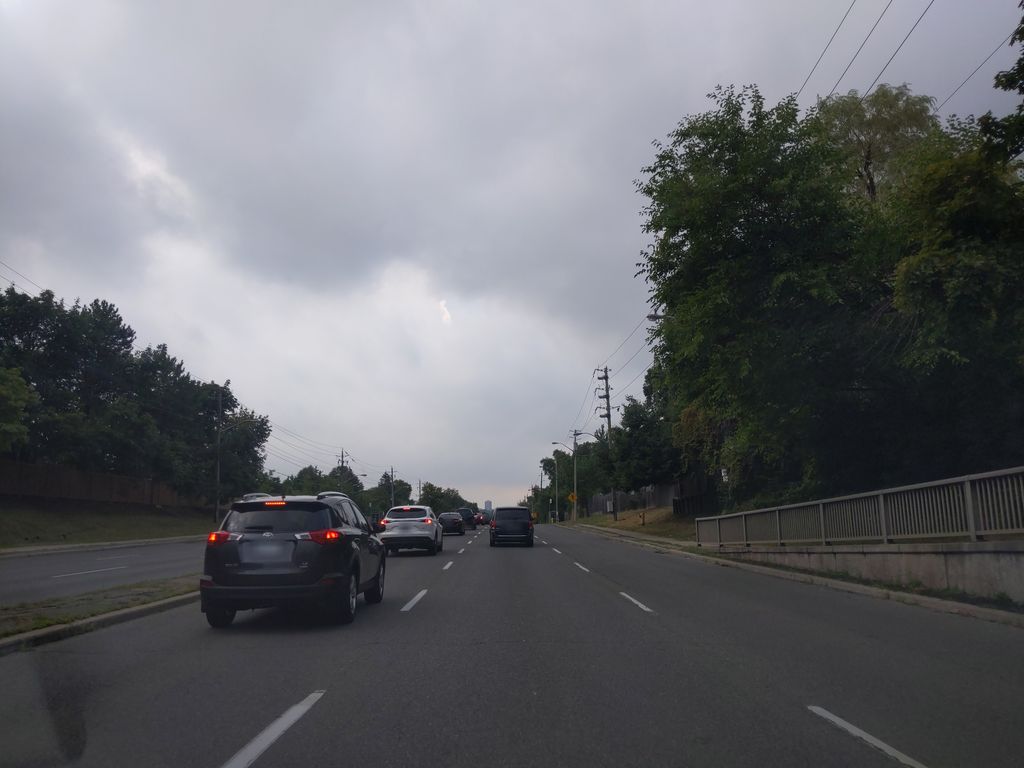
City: toronto